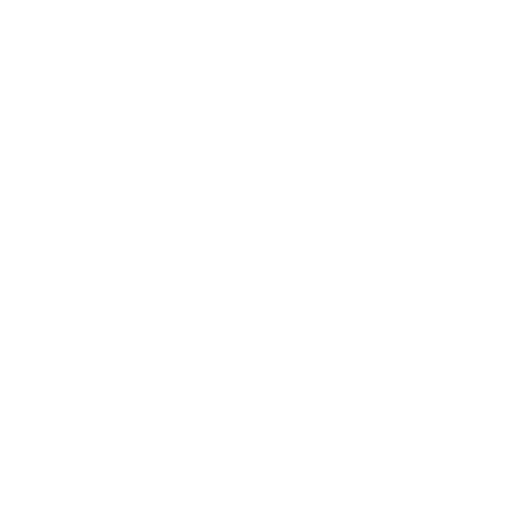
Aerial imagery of bar in Massachusetts named Edwards Shoal containing only unknown